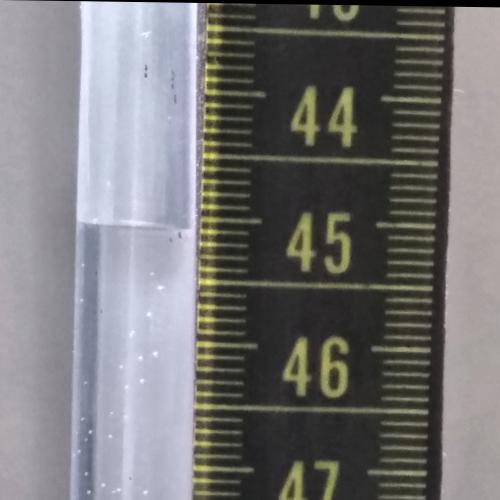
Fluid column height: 45.1 cm